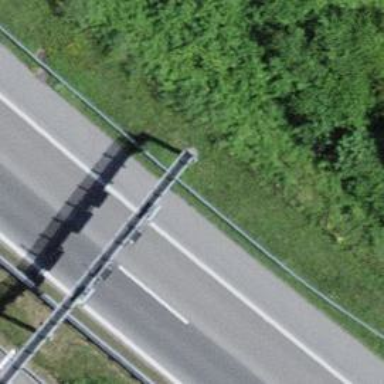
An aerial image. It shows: Gantry with signals.